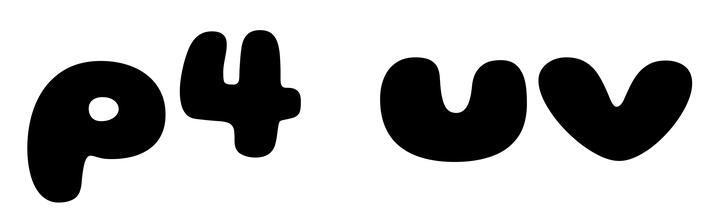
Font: Gluten_Black